Interaction volume radius: 10 \u00c5
Interaction volume height: 30 \u00c5
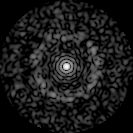
Disorder parameter: 0.841